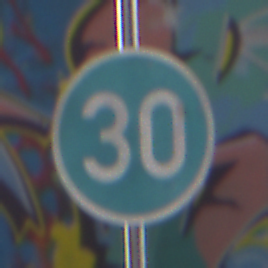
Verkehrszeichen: VorgeschriebeneMindestgeschwindigkeit
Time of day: Midday
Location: Roofed (Special)
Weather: Overcast
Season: NotSpecified
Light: Natural